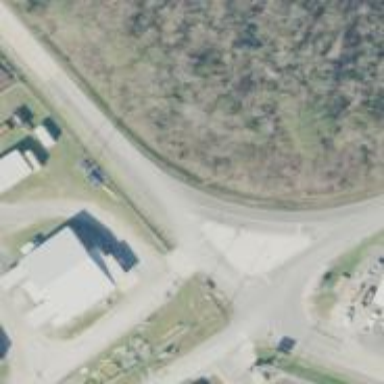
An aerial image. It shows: Tertiary_link road with asphalt surface.